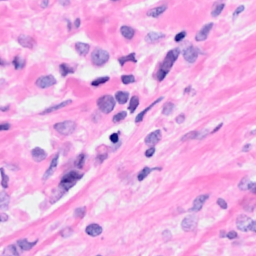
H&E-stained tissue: Breast